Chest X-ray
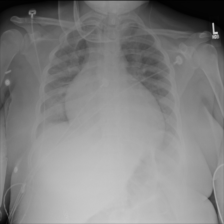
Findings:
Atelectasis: negative
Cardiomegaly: positive
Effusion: negative
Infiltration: negative
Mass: negative
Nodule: negative
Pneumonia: negative
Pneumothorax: negative
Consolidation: negative
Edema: negative
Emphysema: negative
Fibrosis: negative
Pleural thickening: negative
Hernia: negative